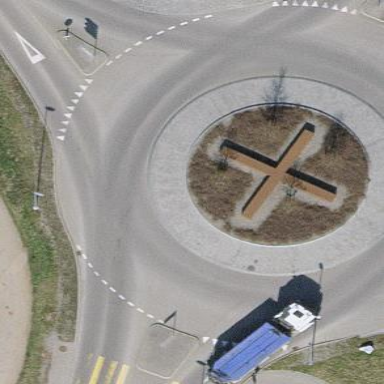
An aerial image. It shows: Primary highway intersecting roundabout.